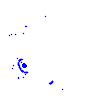
Particle: electron